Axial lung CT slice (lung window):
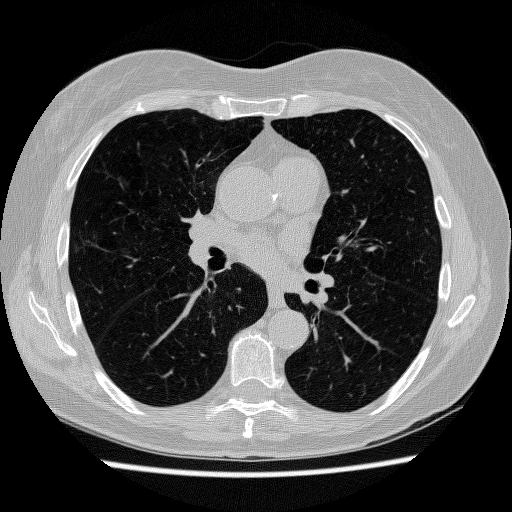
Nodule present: no